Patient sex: F
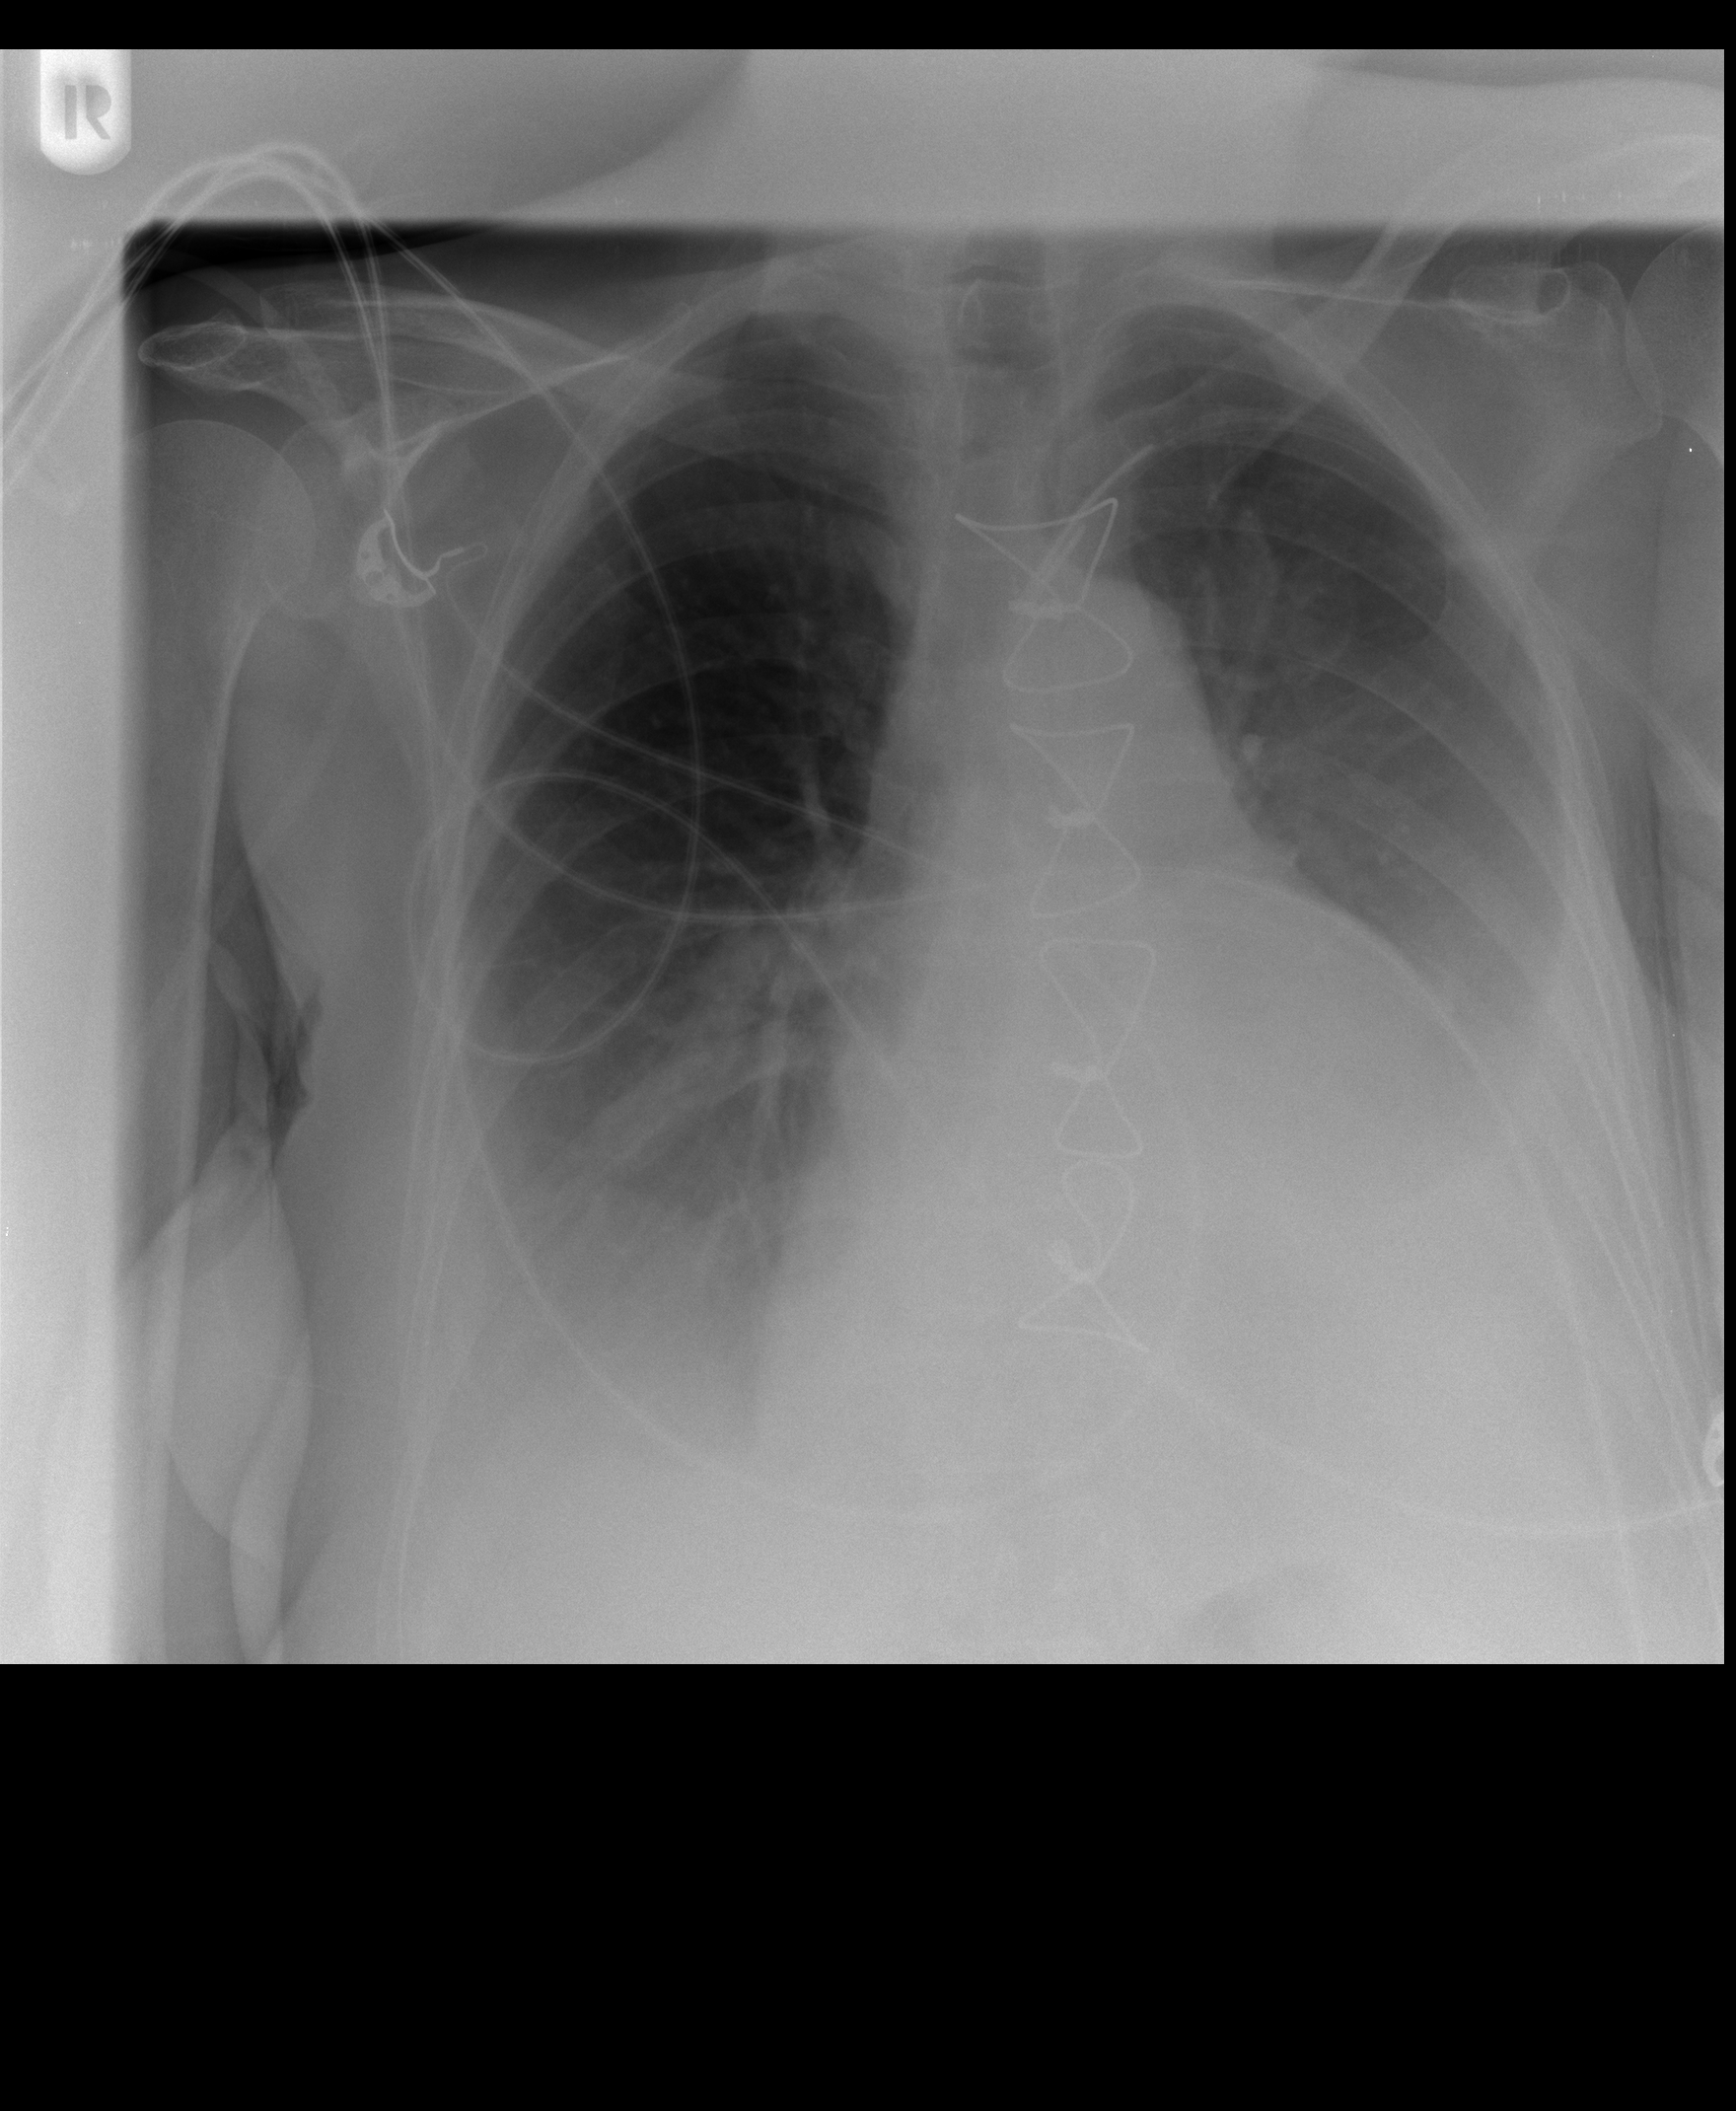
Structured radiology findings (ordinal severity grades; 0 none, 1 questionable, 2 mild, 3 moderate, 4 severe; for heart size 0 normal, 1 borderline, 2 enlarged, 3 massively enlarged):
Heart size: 2
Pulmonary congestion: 0
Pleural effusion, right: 2
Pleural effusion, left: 3
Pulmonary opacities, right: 0
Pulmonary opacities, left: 0
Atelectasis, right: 2
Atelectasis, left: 3